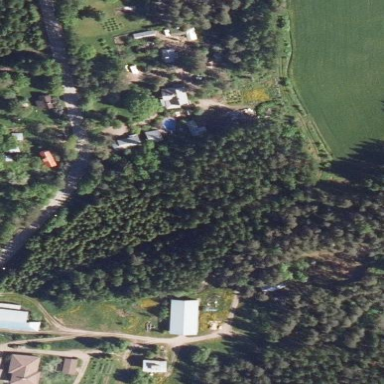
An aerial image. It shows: Farmyard area.